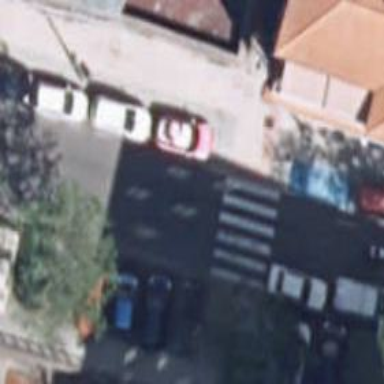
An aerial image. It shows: Crossing on footway made of paving stones. The crossing is uncontrolled.